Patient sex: M
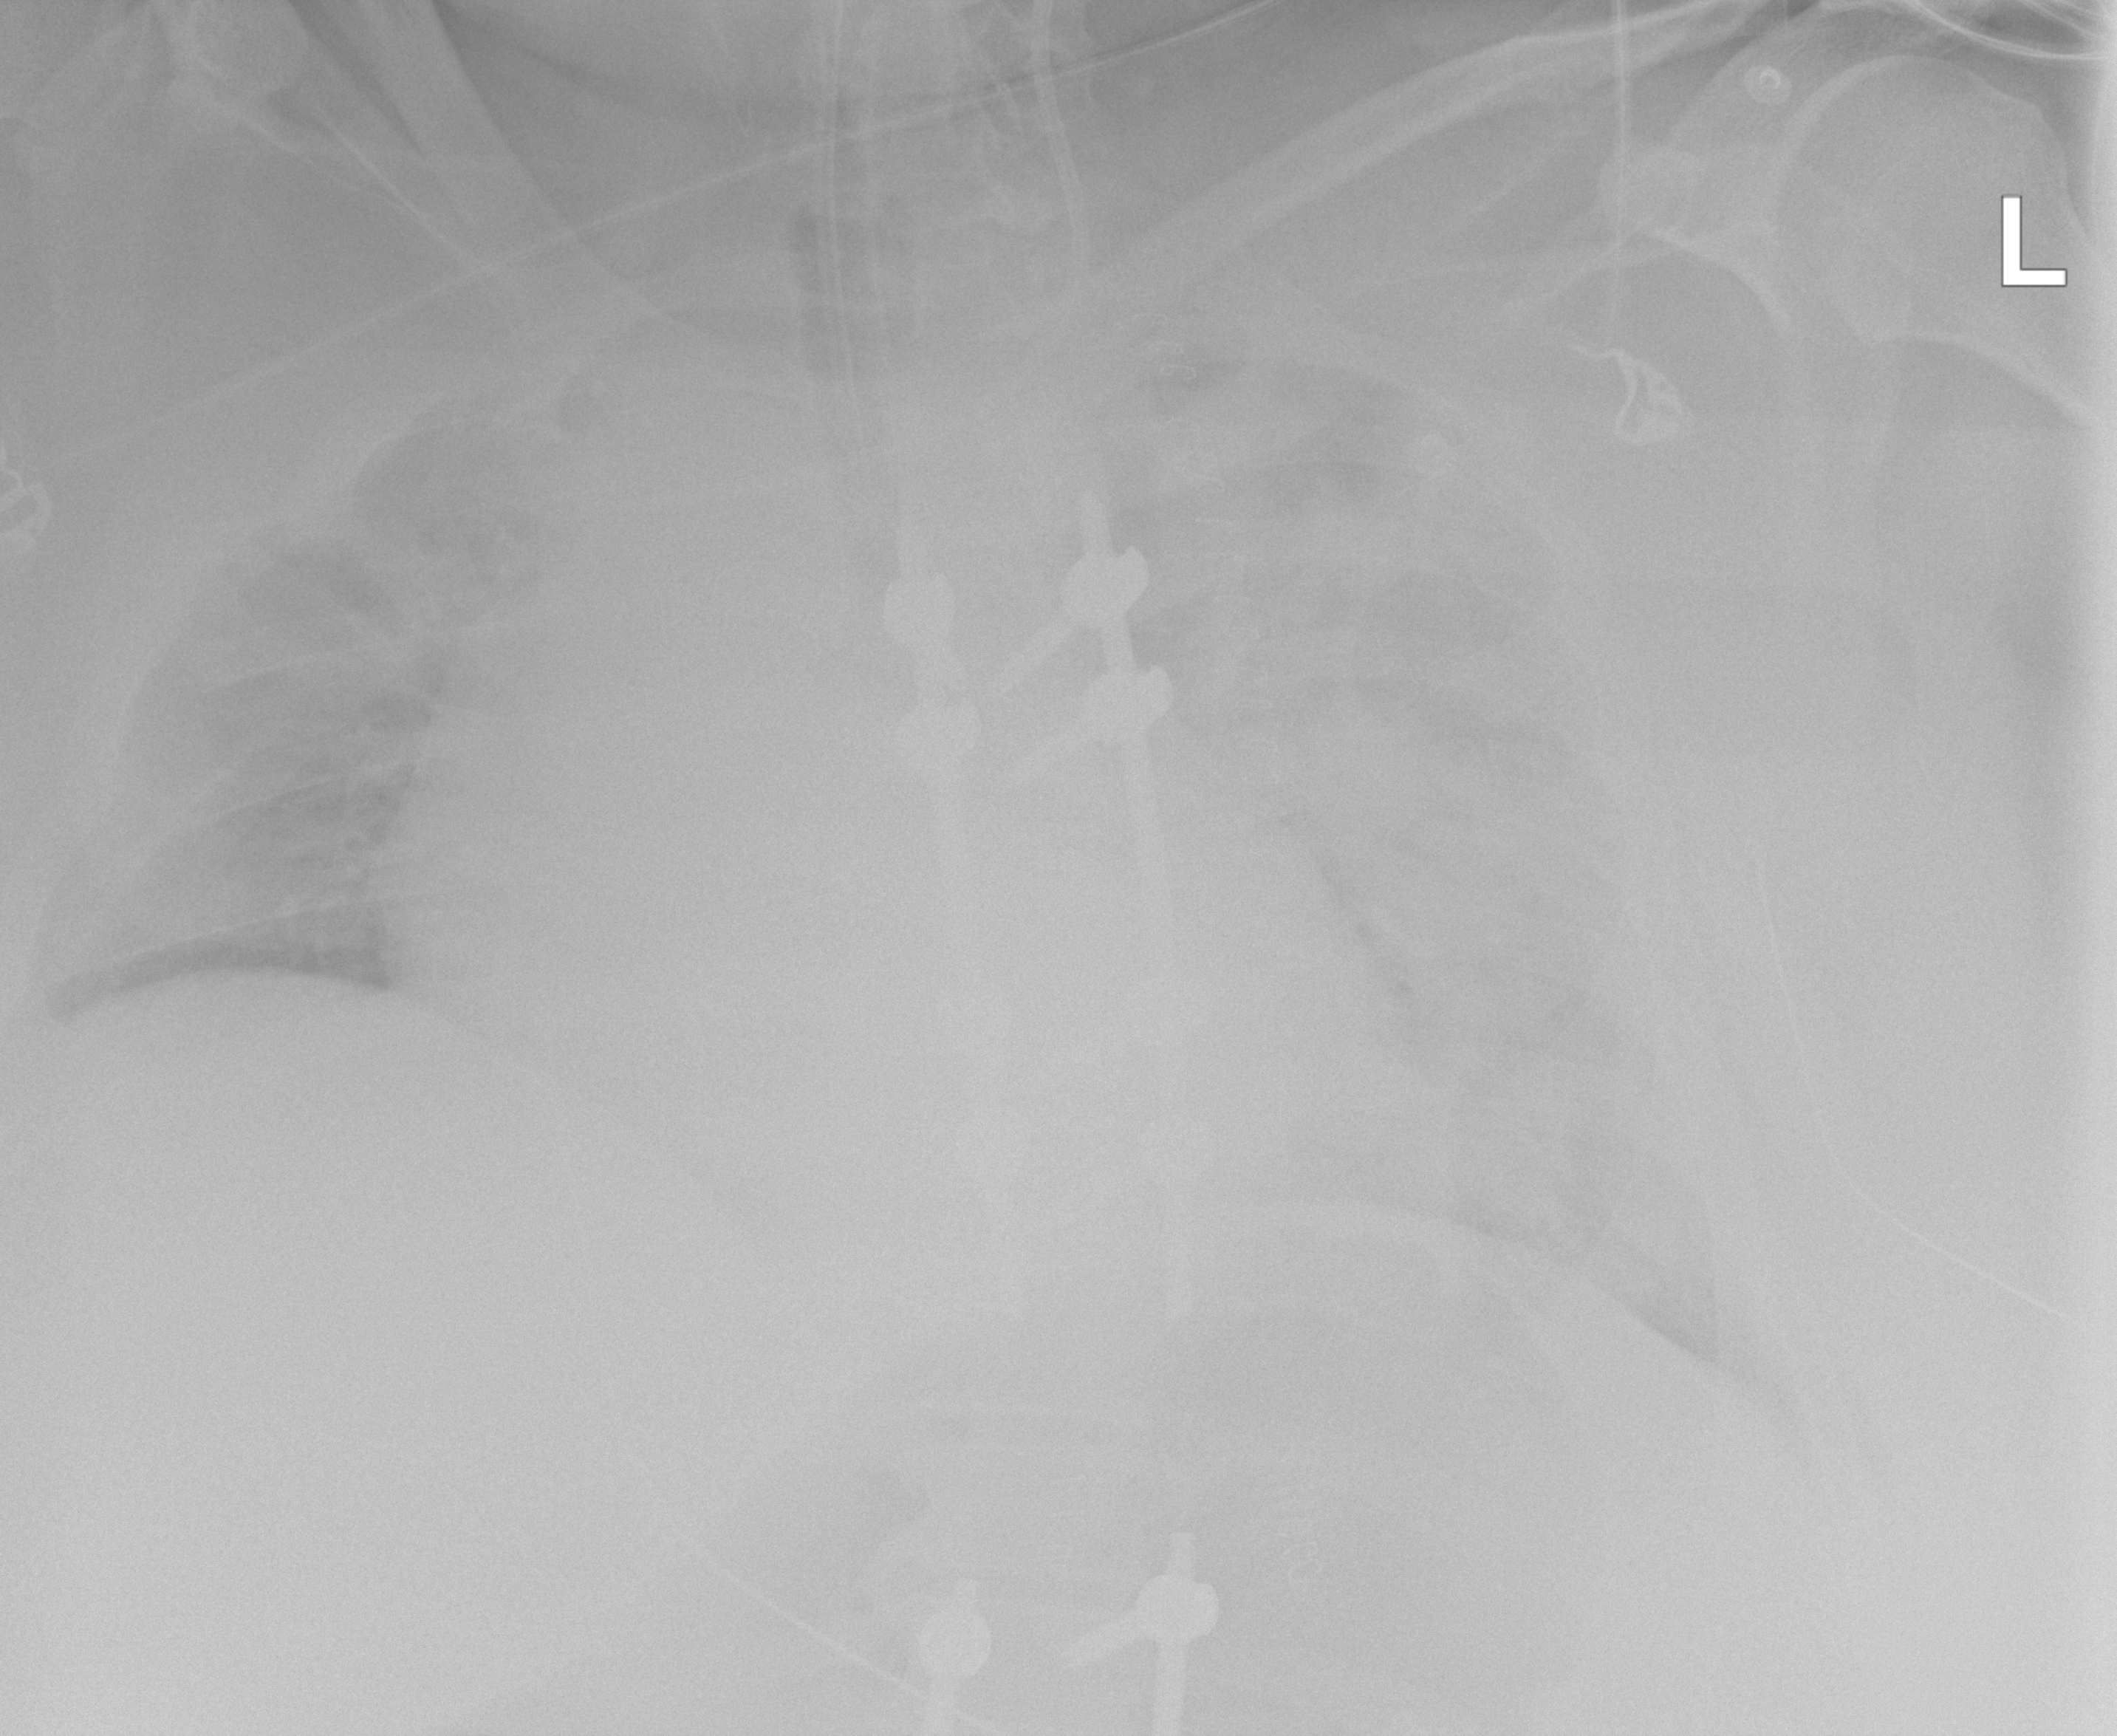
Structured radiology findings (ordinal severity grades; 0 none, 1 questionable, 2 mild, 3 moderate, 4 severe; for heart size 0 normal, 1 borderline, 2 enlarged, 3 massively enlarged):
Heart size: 3
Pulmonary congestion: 3
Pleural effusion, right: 2
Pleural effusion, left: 0
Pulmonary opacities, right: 2
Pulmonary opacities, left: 4
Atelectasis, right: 2
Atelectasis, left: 2